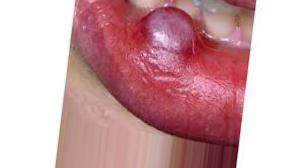
Condition: Mouth Ulcer